Question: I want to have following layout of div

How can i achieve this? I tried below code
'''
<div class="container">
<div class="row">
<div class=" col-md-4 " style="">
<div class="relative">
<img class="img-responsive" src="http://www.imagesfestival.com/images/resize.php?width=350&src=images/news/216.jpg" />
<div class="tip">
<h3><a href="#" title="Elgen i baksetet">Test block1</a></h3>
<div class="text"> <em><a href="#">AAAA</a></em>
<p>Test paragraph 1</p>
</div>
</div>
</div>
</div>
<div class=" col-md-4 " style="">
<div class="relative">
<img class="img-responsive" src="http://www.imagesfestival.com/images/resize.php?width=350&src=images/news/216.jpg" />
<div class="tip">
<h3><a href="#" title="Leasing - Et trekantforhold">Test block 2</a></h3>
<div class="text"> <em><a href="#">BBBB</a></em>
<p>New paragraph</p>
</div>
</div>
</div>
</div>
<div class=" col-md-4 " style="">
<div class="relative">
<img class="img-responsive" src="http://www.imagesfestival.com/images/resize.php?width=350&src=images/news/216.jpg" />
<div class="tip">
<h3><a href="#" title="Leasingforlopet">New title</a></h3>
<div class="text"> <em><a href="http://minleasing.no/category/leasing/">Title block 3</a></em>
<p>Paragraph</p>
</div>
</div>
</div>
</div>
</div>
<div class="row">
<div class=" col-md-4 " style="">
<div class="relative">
<img class="img-responsive" src="http://www.imagesfestival.com/images/resize.php?width=350&src=images/news/216.jpg" />
<div class="tip">
<h3><a href="#" title="Elgen i baksetet">Title3</a></h3>
<div class="text"> <em><a href="#">Title block 4</a></em>
<p>Paragrpah start</p>
</div>
</div>
</div>
</div>
<div class=" col-md-4 " style="">
<div class="relative">
<img class="img-responsive" src="http://www.imagesfestival.com/images/resize.php?width=350&src=images/news/216.jpg" />
<div class="tip">
<h3><a href="#" title="Leasing - Et trekantforhold">FFFFFFFFFFF</a></h3>
<div class="text"> <em><a href="#">GGGGGGGGG</a></em>
<p>GGGGGGGGGGGGGGGGGGGGGGGGGGGGGGGGGGGGGGGGGGGGGGGGGGGGGGGGGG</p>
</div>
</div>
</div>
</div>
<div class=" col-md-4 " style="">
<div class="relative">
<img class="img-responsive" src="http://www.imagesfestival.com/images/resize.php?width=350&src=images/news/216.jpg" />
<div class="tip">
<h3><a href="#" title="Leasingforlopet">Gdddfdf</a></h3>
<div class="text"> <em><a href="http://minleasing.no/category/leasing/">aaagr</a></em>
<p>aaaaaaaaaaaaaaaaaaaaaaaaaaaaaaaaaaaaaaaaaaa</p>
</div>
</div>
</div>
</div>
</div>
<div id="sidediv" class="row" style="float:left">
This is my side DIV
</div>
'''
But it comes down and not on side. I have defined div called 'sidediv' which i want on side. Remember that it should be responsive hence want to use bootstrap.
here is <URL>
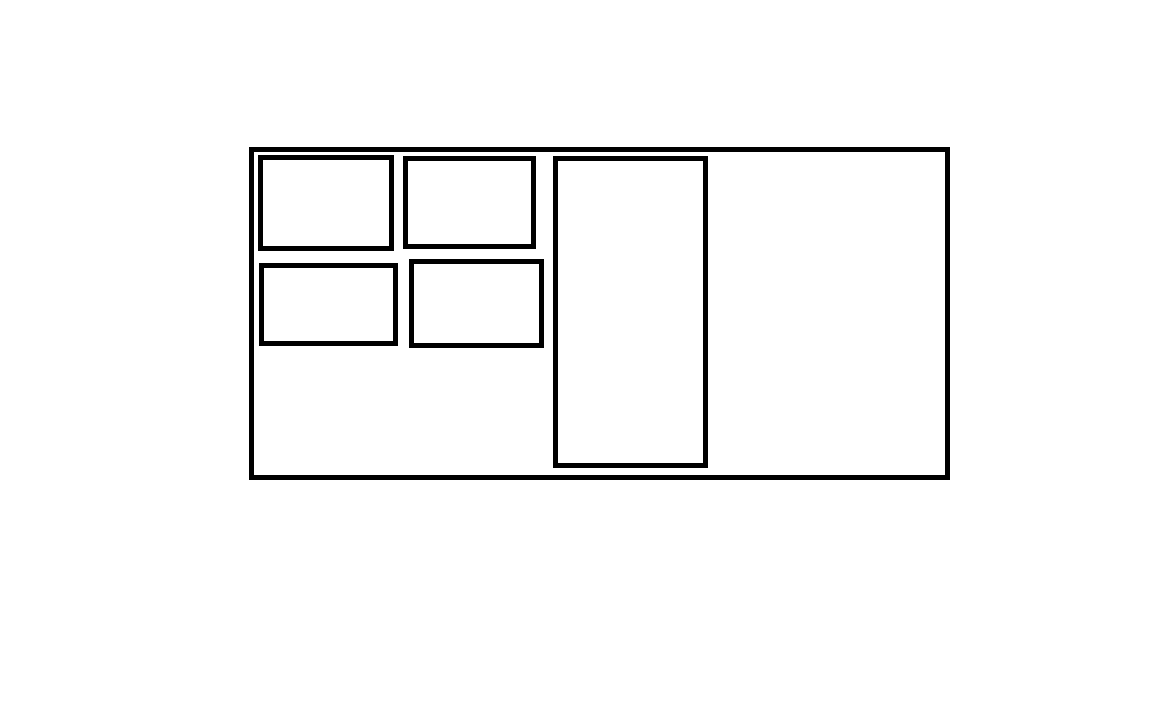
Answer: You should wrap it all in one more 'row' and arrange side by side with 'col-md-'
Like this
'''
<div class="container">
<div class="row">
<div class=" col-md-8 " >
-YOUR SMALL BLOCK ROWS
</div>
<div class="col-md-4">This is my side DIV</div>
</div>
</div>
'''
Here is an example <URL>
### Note: Arranges side by side only on big sized screens because col-md is used. If you want it to be arranged side by side on small screens use col-sm or col-xs accordingly.
# UPD1:
refering to our dialog in comments the updated css part
## css
'''
.tip {
background: #eee;
border: 1px solid #ccc;
padding: 10px;
width: 100%;
position: relative;
z-index: 1;
height:150px;
}
.tip .text p
{
overflow:hidden;
max-height:60px;
}
'''
And an updated <URL>